Aerial crown-view tile of a tropical tree (Barro Colorado Island, Panama), acquired 20240813:
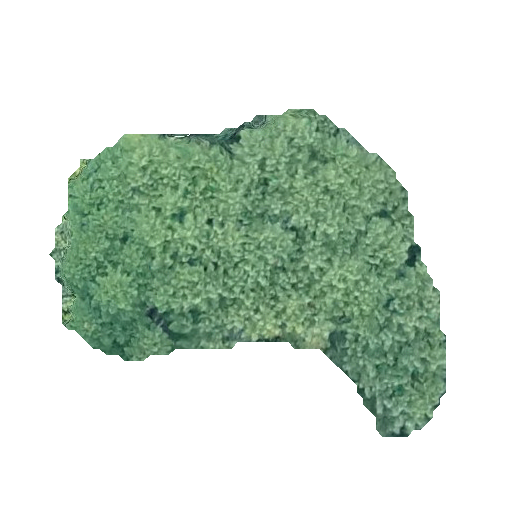
Species: Jacaranda copaia
GBIF accepted scientific name: Jacaranda copaia
Crown area: 124.246 m²